Question: I'm trying to combine several box plots across categories of different size.
Here is an example illustrating problem:
'''
sysuse auto
graph box mpg, by(rep78, rows(1)) name(g1, replace )
graph box mpg, by(foreign, rows(1)) name(g2, replace )
graph combine g1 g2 , ycom r(2)
'''
This gives me the following results.

All works according to the manual so for but I have two problems with this output.
Firstly - aesthetics. Personally, I think plot with the same width across rows would look better.
Secondly, and more importantly - on more complex graphs the font size for categories, axes, etc. is also sized proportionally. So even if I specify, let's say - medium size of axis label on all graphs - some of them will be slightly bigger or smaller.
I was wondering if there is an option to programmatically force width of second row of box plots to have the same size as the first one.
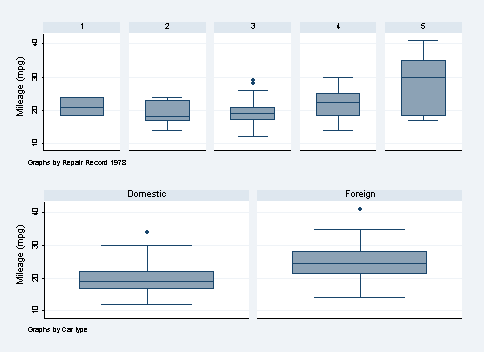
Answer: Is this you want? It is based on a trick, but the trick is quite general.
'''
sysuse auto, clear
expand 2
gen what = cond(_n <= 74, rep78, 6 + foreign)
label def what 6 Domestic 7 Foreign
label val what what
graph box mpg, by(what, note("Repair record and Foreign") row(2) holes(8 9 10))
'''
The logic is that
1. The two categorical variables are combined lengthwise. That ensures that each box plot will be the same size.
2. By specifying holes, we persuade graph box to put graphs on two rows.
I guess that your label size problem will disappear once 1 is solved.
For even more flexibility, you may need to abandon 'graph box' and use 'twoway' instead. A detailed discussion was given by me in the in 2009: you can go straight to <URL>